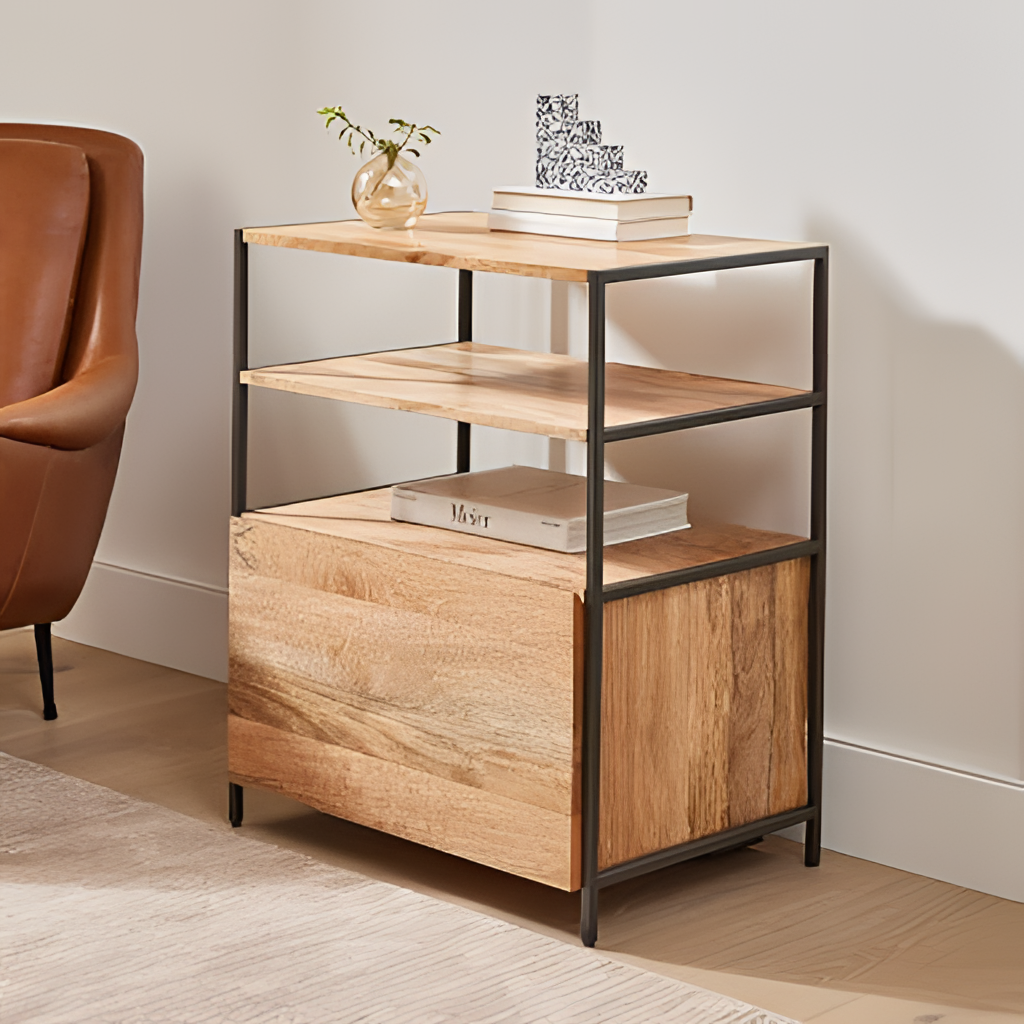
light brown wood sideboard, living room, paint wallpaper, with solid pattern, minimalist, wood flooring, with plank pattern